Question: I am developing iPhone app in which i have TableView,
What i want to do is On click of UITableViewCell i want to remove this values from plist, 'MOBILES.Brand.2' and 'MOBILES.Brand.5' if they exist in .plist if they doesn't exist in .plist then i want to add it to my .plist
Here is the structure of my .plist:
:
Here is my code snippet:
'''
- (void)tableView:(UITableView *)tableView didSelectRowAtIndexPath:(NSIndexPath *)indexPath {
plistPath = [self getPlistPath];
//PlistDict is mutableDictionary contains the keys and values of .plist (of above image)
if ([PlistDict valueForKeyPath:@"MOBILES.Brand.2"] != nil) { //if key and it's value exists in Filter.plist
//Delete Key from .plist...
NSMutableDictionary *savedStock = [[NSMutableDictionary alloc] initWithContentsOfFile:plistPath];
[savedStock removeObjectForKey:@"MOBILES.Brand.2"];
[savedStock removeObjectForKey:@"MOBILES.Brand.5"];
[savedStock writeToFile:plistPath atomically:YES];
}else{
//Add Key to .plist
NSMutableDictionary *data = [[NSMutableDictionary alloc] initWithContentsOfFile:plistPath];
[data setValue:@"251" forKeyPath:@"MOBILES.Brand.2"];
[data setValue:@"298" forKeyPath:@"MOBILES.Brand.5"];
[data writeToFile:plistPath atomically:YES];
}
}
-(NSString*)getPlistPath{
NSArray *paths = NSSearchPathForDirectoriesInDomains(NSDocumentDirectory, NSUserDomainMask, YES);
NSString *documentsDirectory = [paths objectAtIndex:0];
NSString *path = [documentsDirectory stringByAppendingPathComponent:@"Filter.plist"];
PlistDict = [NSMutableDictionary dictionaryWithContentsOfFile:path];
return path;
}
'''
after writing above code snippet it doesn't remove the keys from .plist but it adds the key successfully if not existed.
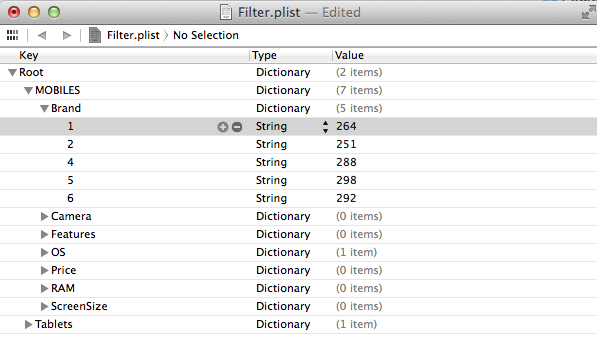
Answer: The problem is you are trying to remove using the 'NSMutableDictionary keypath' directly using 'removeObjectForKey' that requires the 'exact key' not 'keypath' and you are supplying a 'keypath'. Use the following 'NSMutableDictionary Category' taken from <URL>
'''
@interface NSMutableDictionary (Additions)
- (void)removeObjectForKeyPath: (NSString *)keyPath;
@end
@implementation NSMutableDictionary (Additions)
- (void)removeObjectForKeyPath: (NSString *)keyPath
{
// Separate the key path
NSArray * keyPathElements = [keyPath componentsSeparatedByString:@"."];
// Drop the last element and rejoin the path
NSUInteger numElements = [keyPathElements count];
NSString * keyPathHead = [[keyPathElements subarrayWithRange:(NSRange){0, numElements - 1}] componentsJoinedByString:@"."];
// Get the mutable dictionary represented by the path minus that last element
NSMutableDictionary * tailContainer = [self valueForKeyPath:keyPathHead];
// Remove the object represented by the last element
[tailContainer removeObjectForKey:[keyPathElements lastObject]];
}
@end
'''
It should work for you.
If the above doesn't work, you can do an iteration of your dictionary, and specifically delete the object for the key.. Try
'''
NSMutableDictionary *savedStock = [[NSMutableDictionary alloc] initWithContentsOfFile:plistPath];
NSMutableDictionary *brand=[[savedStock objectForKey:@"MOBILES"] objectForKey:@"Brand"];
[brand removeObjectForKey:@"2"];
[brand removeObjectForKey:@"5"];
'''
Cheers.